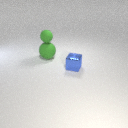
small blue metal cube in front of large green rubber sphere